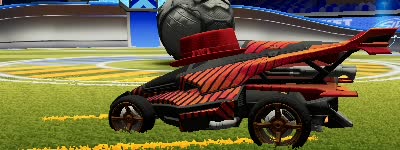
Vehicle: aftershock